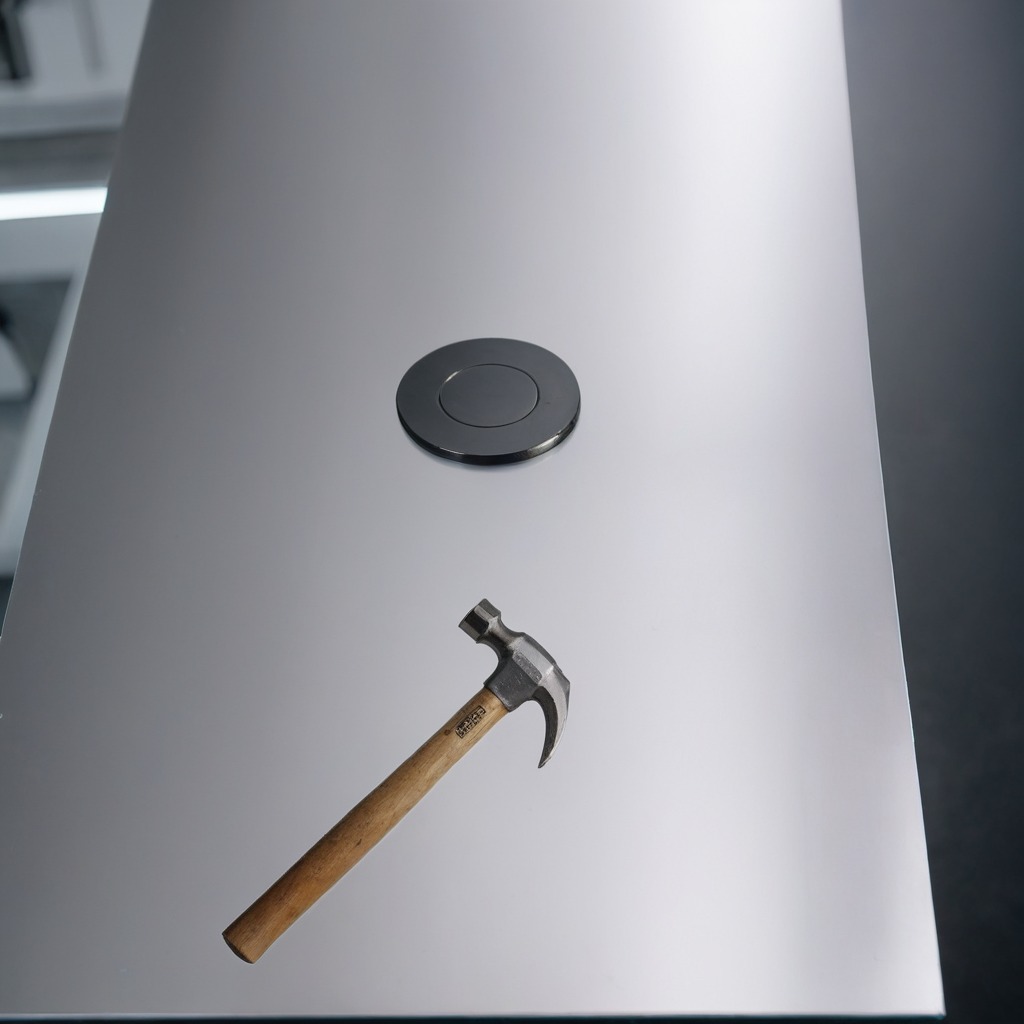
A hammer is lying on a stainless steel table in a high-end prototyping lab.